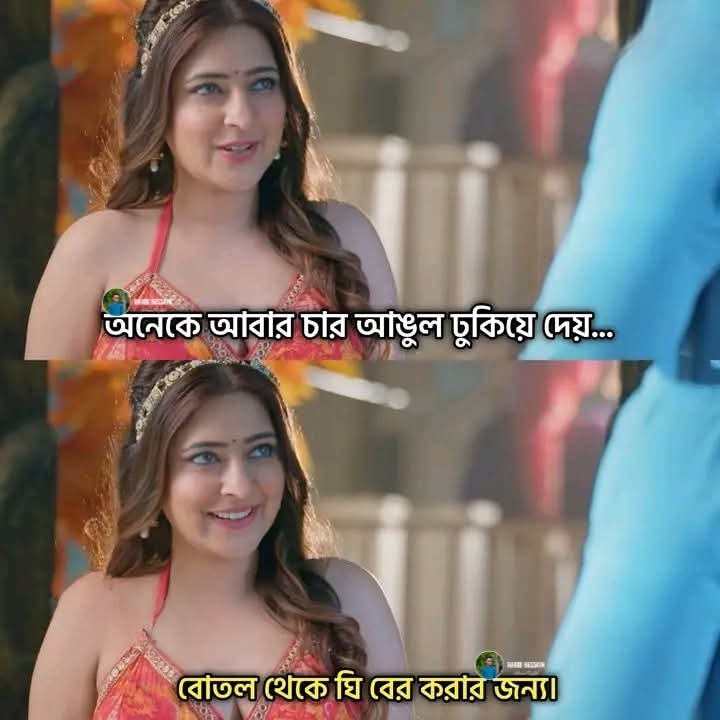
Text: অনেকে আবার চার আঙুল ঢুকিয়ে দেয়...
বোতল থেকে ঘি বের করার জন্য।
Label: Non Hate